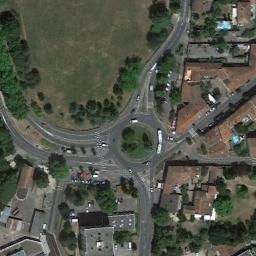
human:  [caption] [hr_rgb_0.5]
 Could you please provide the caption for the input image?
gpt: There are several moving vehicles on the road at the roundabout, Many buildings and some trees and a few lawns around the roundabout .

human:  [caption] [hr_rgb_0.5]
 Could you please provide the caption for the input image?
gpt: There are several buildings beside the roundabout .

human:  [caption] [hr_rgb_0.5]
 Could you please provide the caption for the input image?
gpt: The roundabout with some exits and entrances is between the residential area and the lawn .

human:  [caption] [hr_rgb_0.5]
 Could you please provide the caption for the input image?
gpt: The roundabout is on the grass next to trees and buildings .

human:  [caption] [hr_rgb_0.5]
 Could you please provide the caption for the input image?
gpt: There are some brown buildings and green bushes near the roundabout .